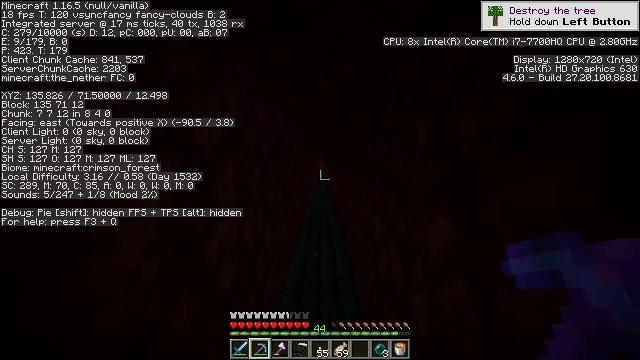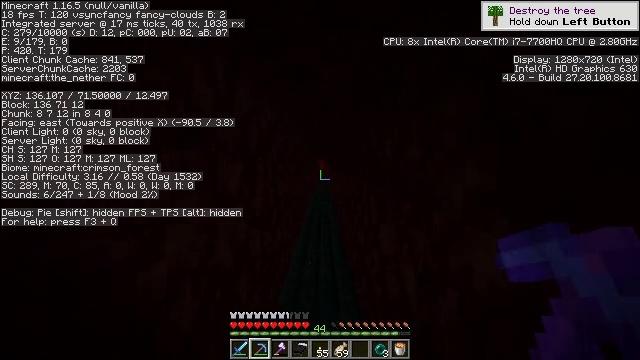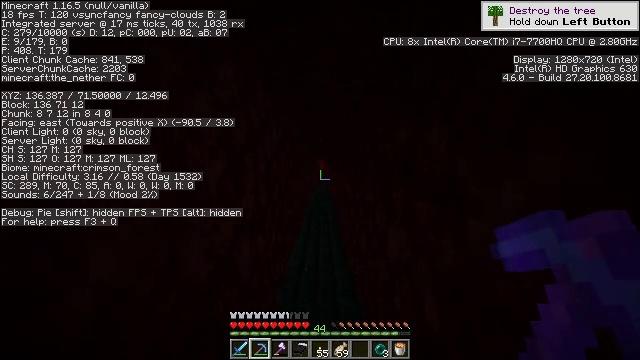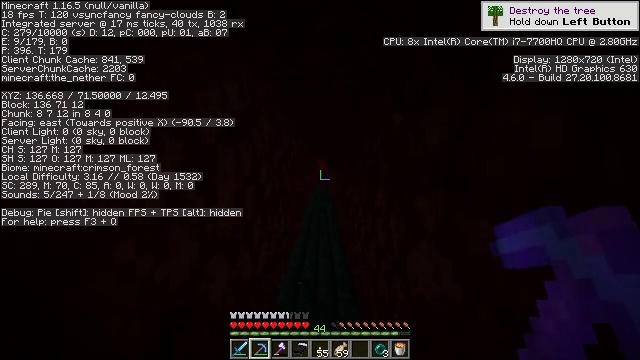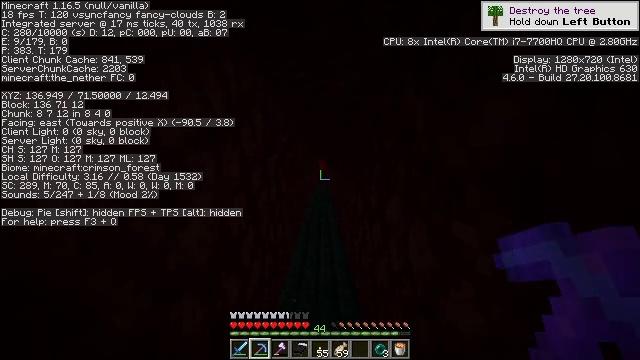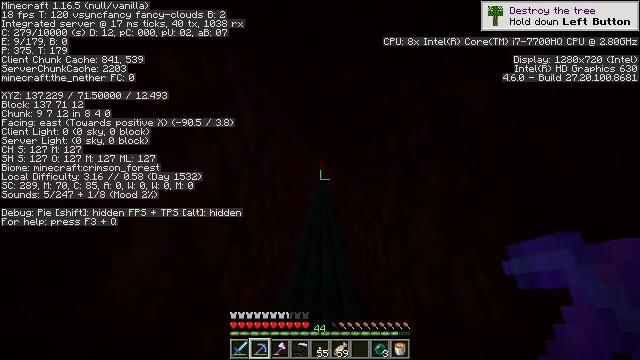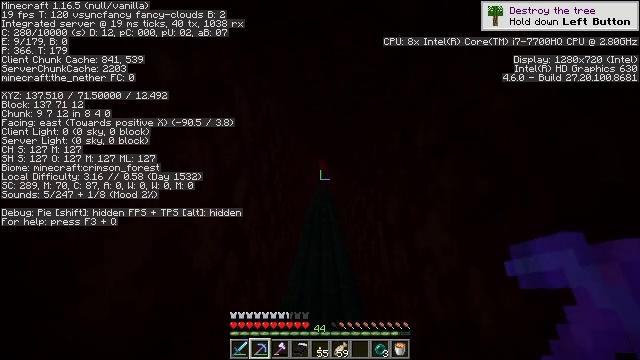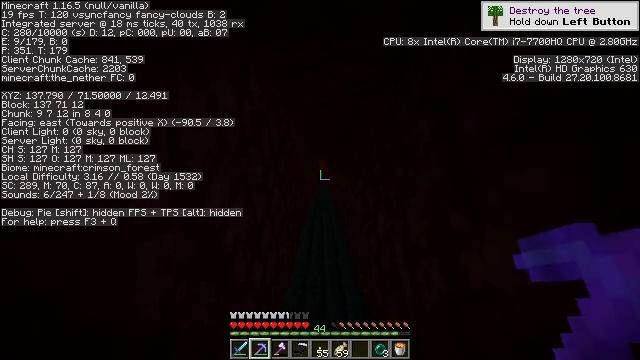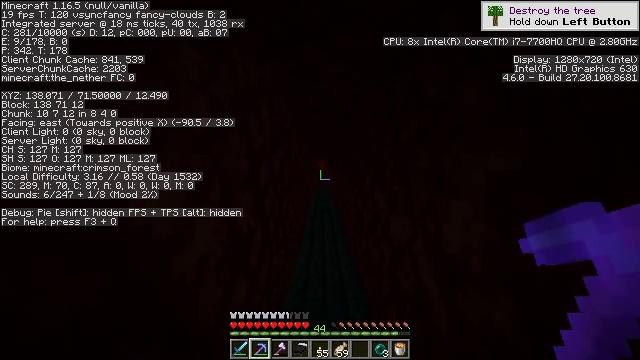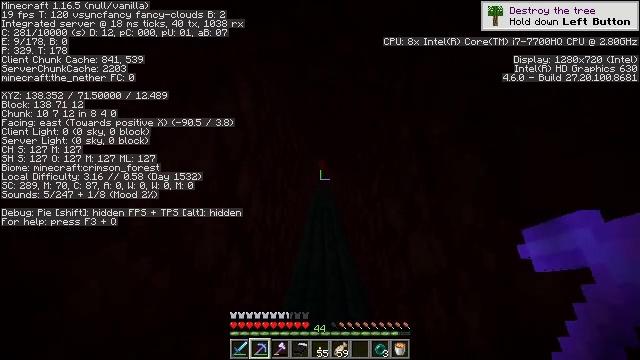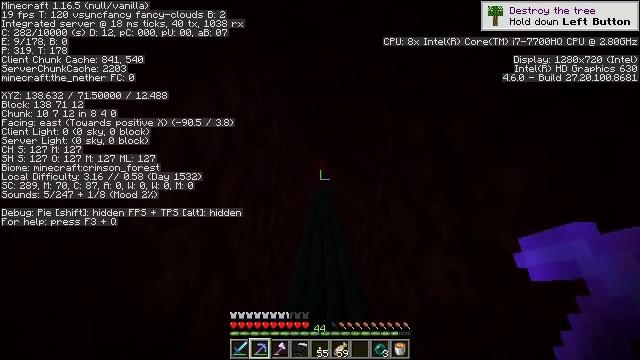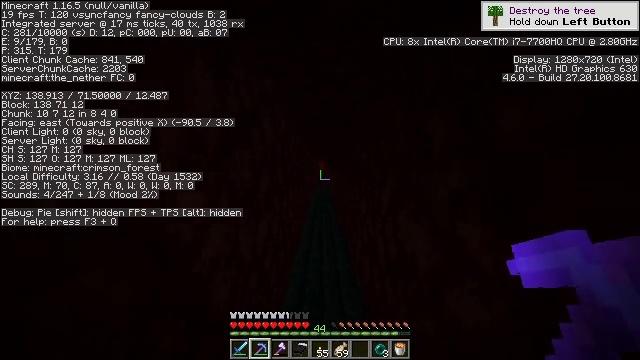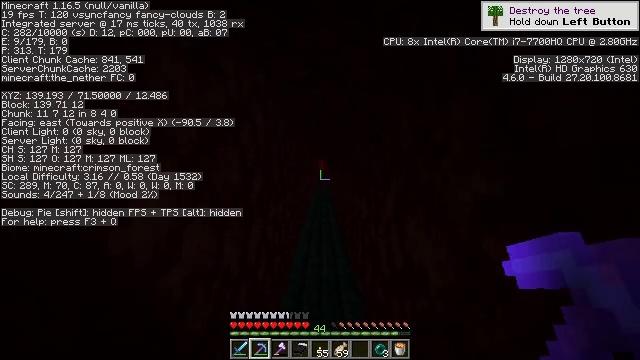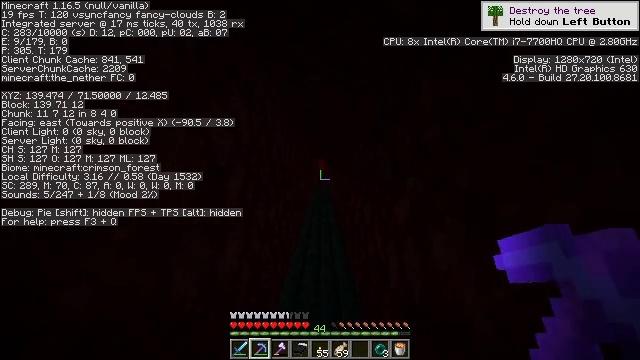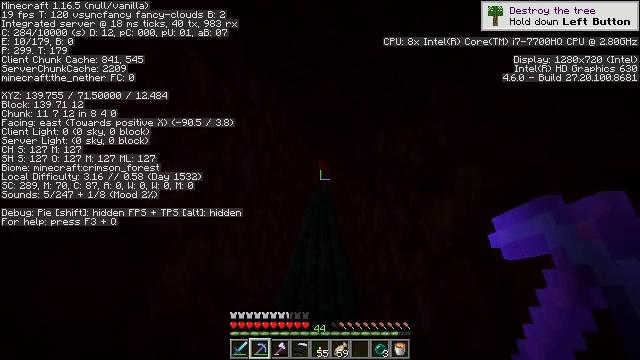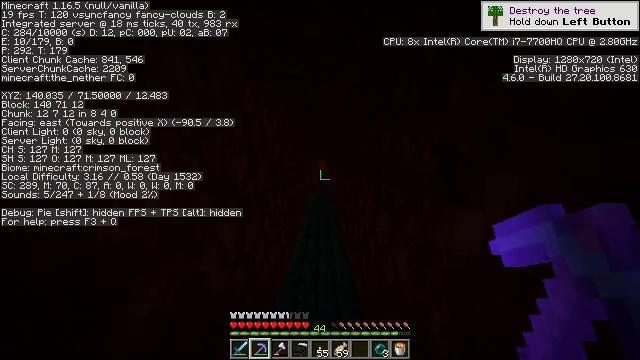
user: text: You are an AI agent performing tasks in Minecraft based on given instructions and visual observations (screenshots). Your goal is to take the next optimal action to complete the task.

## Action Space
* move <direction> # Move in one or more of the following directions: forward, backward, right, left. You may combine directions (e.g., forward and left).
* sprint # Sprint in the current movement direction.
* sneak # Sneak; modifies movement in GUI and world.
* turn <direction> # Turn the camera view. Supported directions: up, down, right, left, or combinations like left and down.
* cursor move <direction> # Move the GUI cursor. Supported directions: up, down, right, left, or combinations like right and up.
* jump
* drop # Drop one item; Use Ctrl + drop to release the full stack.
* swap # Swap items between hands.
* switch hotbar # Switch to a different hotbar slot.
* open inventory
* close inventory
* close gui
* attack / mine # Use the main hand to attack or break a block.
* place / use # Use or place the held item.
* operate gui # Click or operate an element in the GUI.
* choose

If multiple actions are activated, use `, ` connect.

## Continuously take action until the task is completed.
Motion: motion action
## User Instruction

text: Mine the redstone wall torch to retrieve it.
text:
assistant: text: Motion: move forward
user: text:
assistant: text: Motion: move forward
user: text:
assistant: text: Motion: move forward
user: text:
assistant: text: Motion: move forward
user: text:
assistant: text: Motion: move forward
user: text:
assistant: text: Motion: move forward
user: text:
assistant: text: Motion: move forward
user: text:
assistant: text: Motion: move forward
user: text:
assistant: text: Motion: move forward
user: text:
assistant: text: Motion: move forward
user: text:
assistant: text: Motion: move forward
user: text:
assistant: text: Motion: move forward
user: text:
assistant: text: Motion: move forward
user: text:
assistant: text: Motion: move forward
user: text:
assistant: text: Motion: move forward
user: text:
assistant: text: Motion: move forward
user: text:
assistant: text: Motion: move forward
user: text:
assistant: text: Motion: move forward
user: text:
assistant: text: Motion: move forward
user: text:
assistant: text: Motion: move forward
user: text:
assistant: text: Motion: move forward
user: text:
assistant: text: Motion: move forward
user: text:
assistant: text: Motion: move forward
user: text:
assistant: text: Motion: move forward
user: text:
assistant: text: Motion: move forward
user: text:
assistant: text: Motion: move forward
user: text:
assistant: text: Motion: move forward
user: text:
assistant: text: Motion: move forward
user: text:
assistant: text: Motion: move forward
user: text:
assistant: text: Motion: move forward